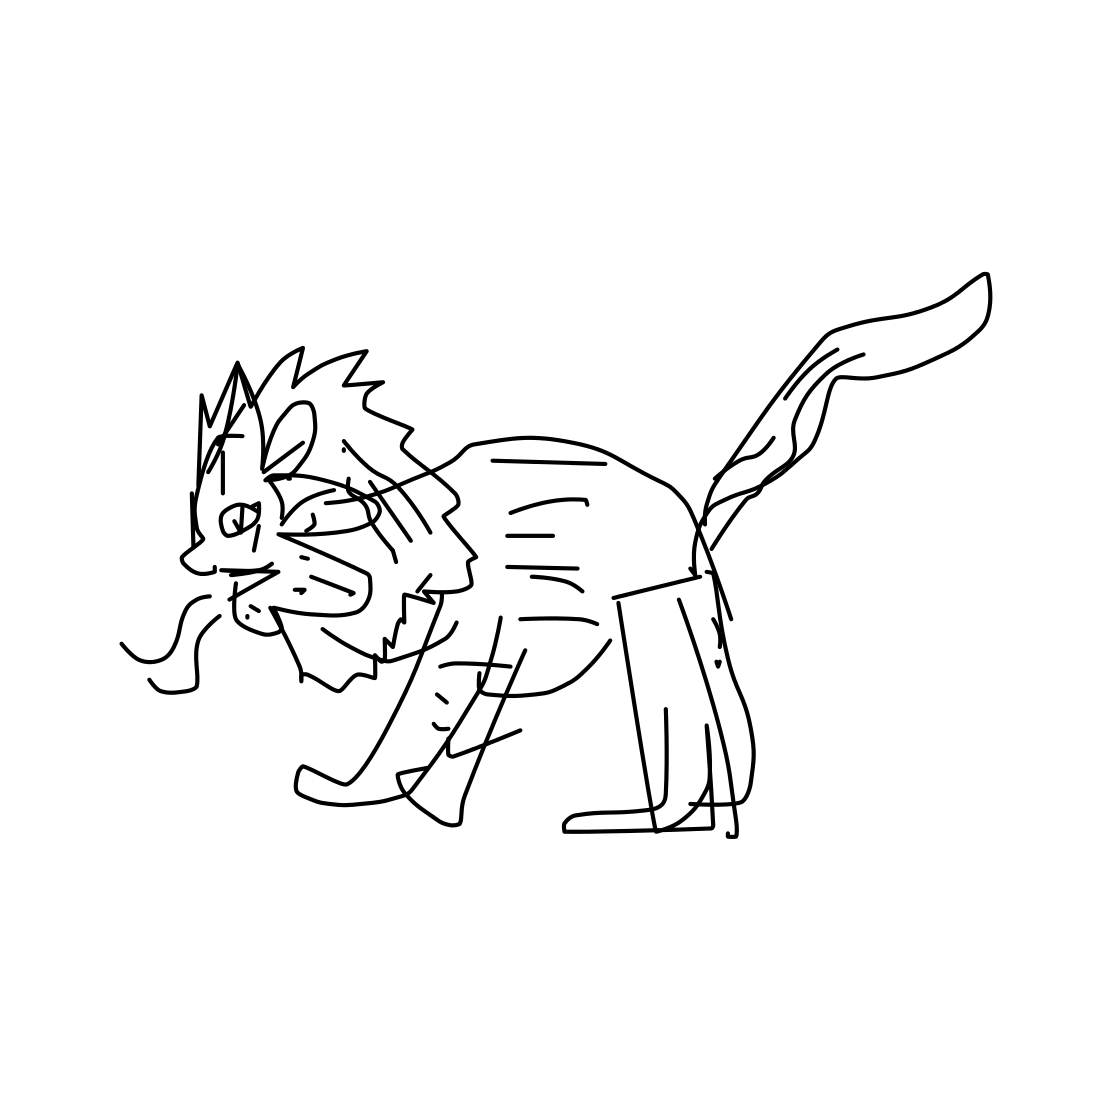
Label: lion